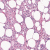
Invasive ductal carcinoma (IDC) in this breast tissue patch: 0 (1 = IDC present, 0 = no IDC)